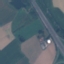
Land use / land cover class: Highway